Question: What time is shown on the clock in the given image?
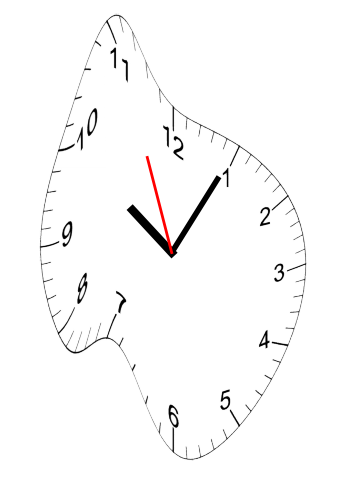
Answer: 10:04:56